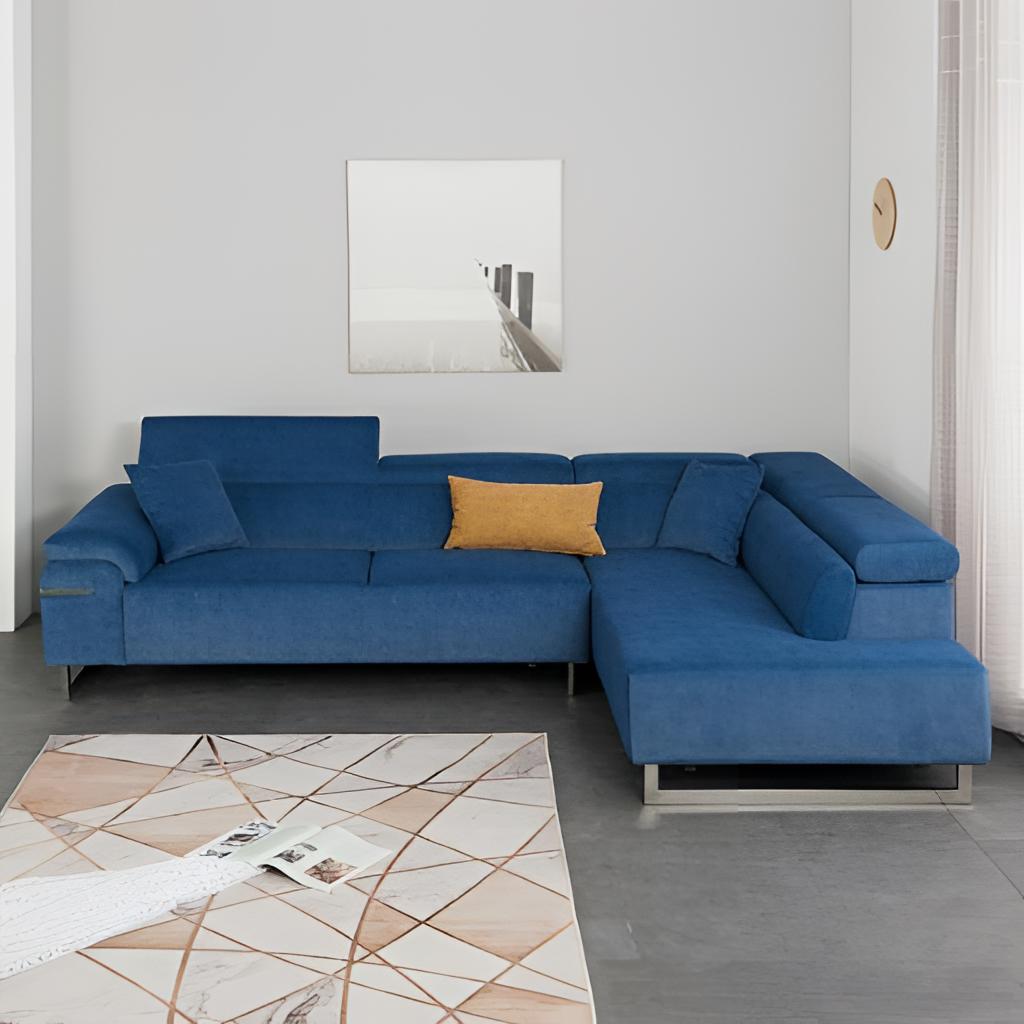
living room, blue fabric sectional sofa, modern, paint wallpaper, with solid pattern, tile flooring, with large square pattern